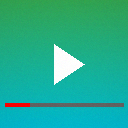
Screen state: on